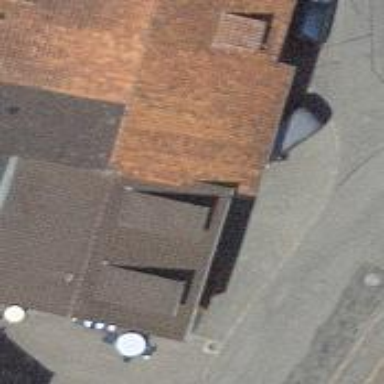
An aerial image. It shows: Restaurant.